Field crop: maize
Growth stage: 2
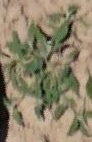
Species: atriplex